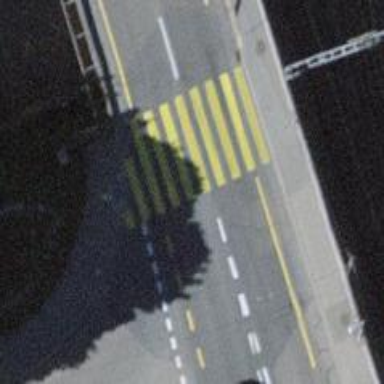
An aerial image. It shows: Asphalt footway with zebra crossing.